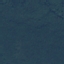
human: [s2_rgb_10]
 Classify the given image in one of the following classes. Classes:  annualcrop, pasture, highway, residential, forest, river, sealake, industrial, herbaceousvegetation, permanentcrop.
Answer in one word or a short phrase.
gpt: Forest